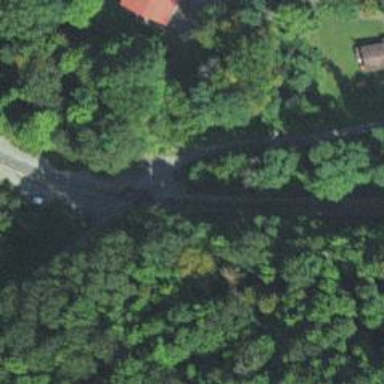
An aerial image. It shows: Level crossing along the railway.